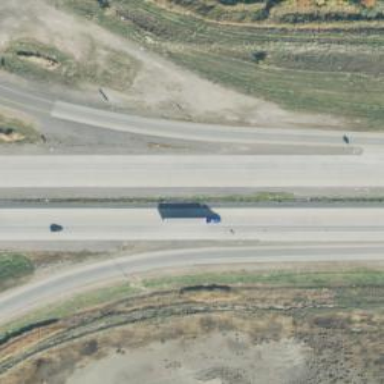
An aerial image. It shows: Asphalt motorway link.